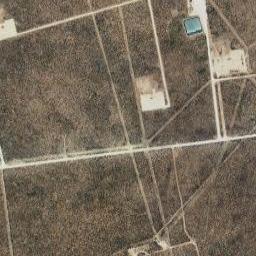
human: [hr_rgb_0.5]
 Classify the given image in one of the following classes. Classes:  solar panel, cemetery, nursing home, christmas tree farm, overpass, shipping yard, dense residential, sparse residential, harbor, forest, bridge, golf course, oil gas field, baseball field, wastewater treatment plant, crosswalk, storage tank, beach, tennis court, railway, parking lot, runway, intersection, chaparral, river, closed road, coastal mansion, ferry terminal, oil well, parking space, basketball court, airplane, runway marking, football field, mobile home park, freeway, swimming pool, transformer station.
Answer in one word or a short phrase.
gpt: oil gas field